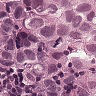
Metastatic tissue present: yes